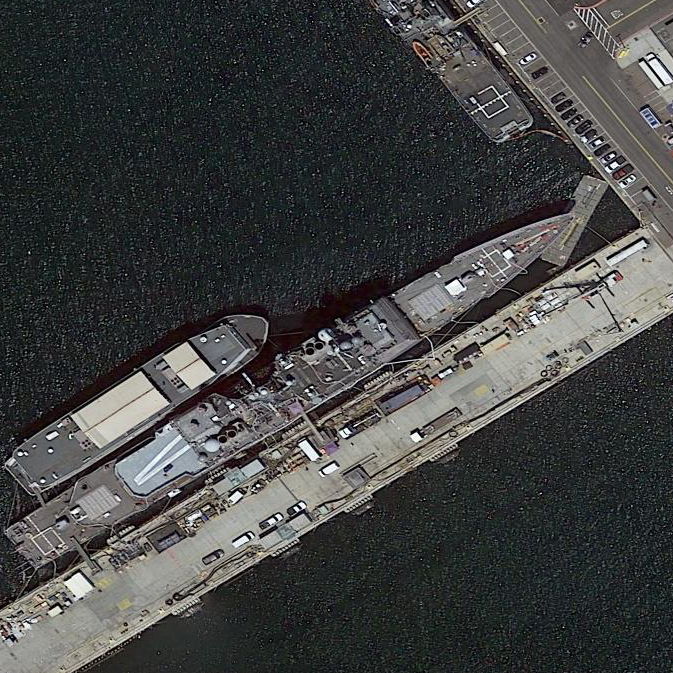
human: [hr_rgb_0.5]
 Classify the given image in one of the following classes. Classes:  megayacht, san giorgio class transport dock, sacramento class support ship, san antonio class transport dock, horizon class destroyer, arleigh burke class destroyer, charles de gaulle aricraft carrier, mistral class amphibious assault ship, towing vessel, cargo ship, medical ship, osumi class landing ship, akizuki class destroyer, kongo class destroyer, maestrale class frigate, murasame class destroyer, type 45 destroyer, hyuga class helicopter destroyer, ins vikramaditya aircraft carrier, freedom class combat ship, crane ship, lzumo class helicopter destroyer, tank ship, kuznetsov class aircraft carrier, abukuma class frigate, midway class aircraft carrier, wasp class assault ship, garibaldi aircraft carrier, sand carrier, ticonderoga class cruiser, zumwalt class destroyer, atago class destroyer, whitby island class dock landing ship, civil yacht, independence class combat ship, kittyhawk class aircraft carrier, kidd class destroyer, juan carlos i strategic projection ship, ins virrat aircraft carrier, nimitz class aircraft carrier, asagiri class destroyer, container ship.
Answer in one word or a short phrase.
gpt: Ticonderoga class cruiser